Question: I have a userscript I'd like to inject after clicking a link to open an embedded web page. Specifically, I'd like to know how I should go about injecting this script:
'''
Array.from(document.querySelectorAll('span')).filter(i => /(\d+)\spoint/.test(i.innerHTML)).forEach(i => i.style.display = 'none');
Array.from(document.querySelectorAll('div')).filter(i => /moreComments-/.test(i.id)).forEach(i => i.querySelector('p').click());
setTimeout(function() {
Array.from(document.querySelectorAll('span')).filter(i => /(\d+)\spoint/.test(i.innerHTML)).forEach(i => i.style.display = 'none');
},7000)
'''
Into all embeddable Reddit subpages, i.e. all linked threads loaded from a subreddit's main page:

I assume this requires an event listener or 'MutationObserver', but I don't know how to go about specifying the solution. Reading the Reddit source is deeply confusing and I'm not a coder. This is just something I think would be useful to know for myself and other everyday web users.
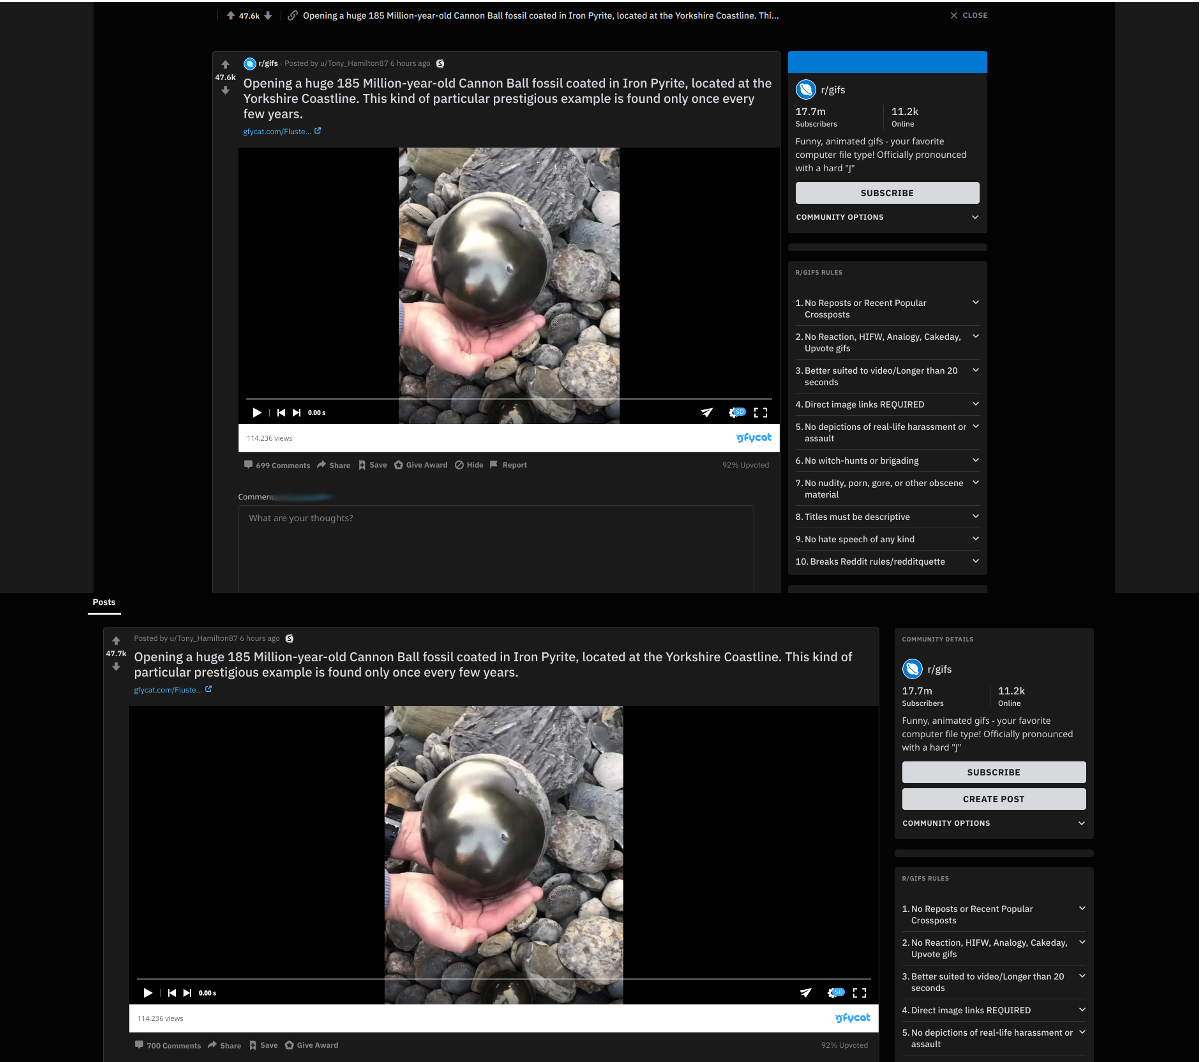
Answer: You need to process the userscript on a selected group of page nodes. Because your code is only executed once per page load event, the nodes that load dynamically later on remain unaffected.
There are several ways to achieve your goal. One of the simplest approaches involves the use of the 'setInterval' function. This calls your function periodically (by using a reasonable time span, say 500ms). With this function, you have to select the nodes you want and process only new arrival nodes. You can mark your node's DOM objects with something like the '_is_processed' property. And finally this can be wrapped into another function, say 'doForEachOnce'. For example:
'''
function doForEachOnce(list,theFunc) {
list.forEach(i => {
if (!i._is_processed) { i._is_processed = true; return theFunc(i); } else { return null; }
});
}
doForEachOnce(Array.from(document.querySelectorAll('span')).filter(i => /(\d+)\spoint/.test(i.innerHTML)), i => i.style.display = 'none');
doForEachOnce(Array.from(document.querySelectorAll('div')).filter(i => /moreComments-/.test(i.id)), i => i.querySelector('p').click());
setInterval(function() {
doForEachOnce(Array.from(document.querySelectorAll('span')).filter(i => /(\d+)\spoint/.test(i.innerHTML)), i => i.style.display = 'none');
},500);
'''
I tested this userscript successfully with Tampermonkey. It expands all comments, hides the karma on page load, and then hides the karma again for each new arrival. Hope this is what you need.